Field crop: maize
Growth stage: 1
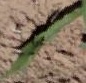
Species: maize